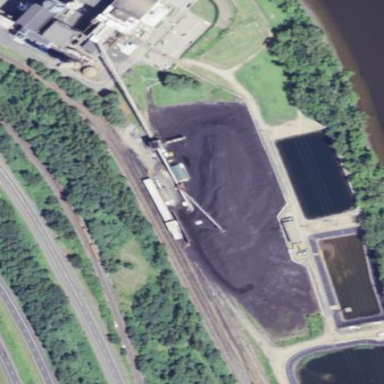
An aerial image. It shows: Industrial area with coal as the source of plant.